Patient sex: F
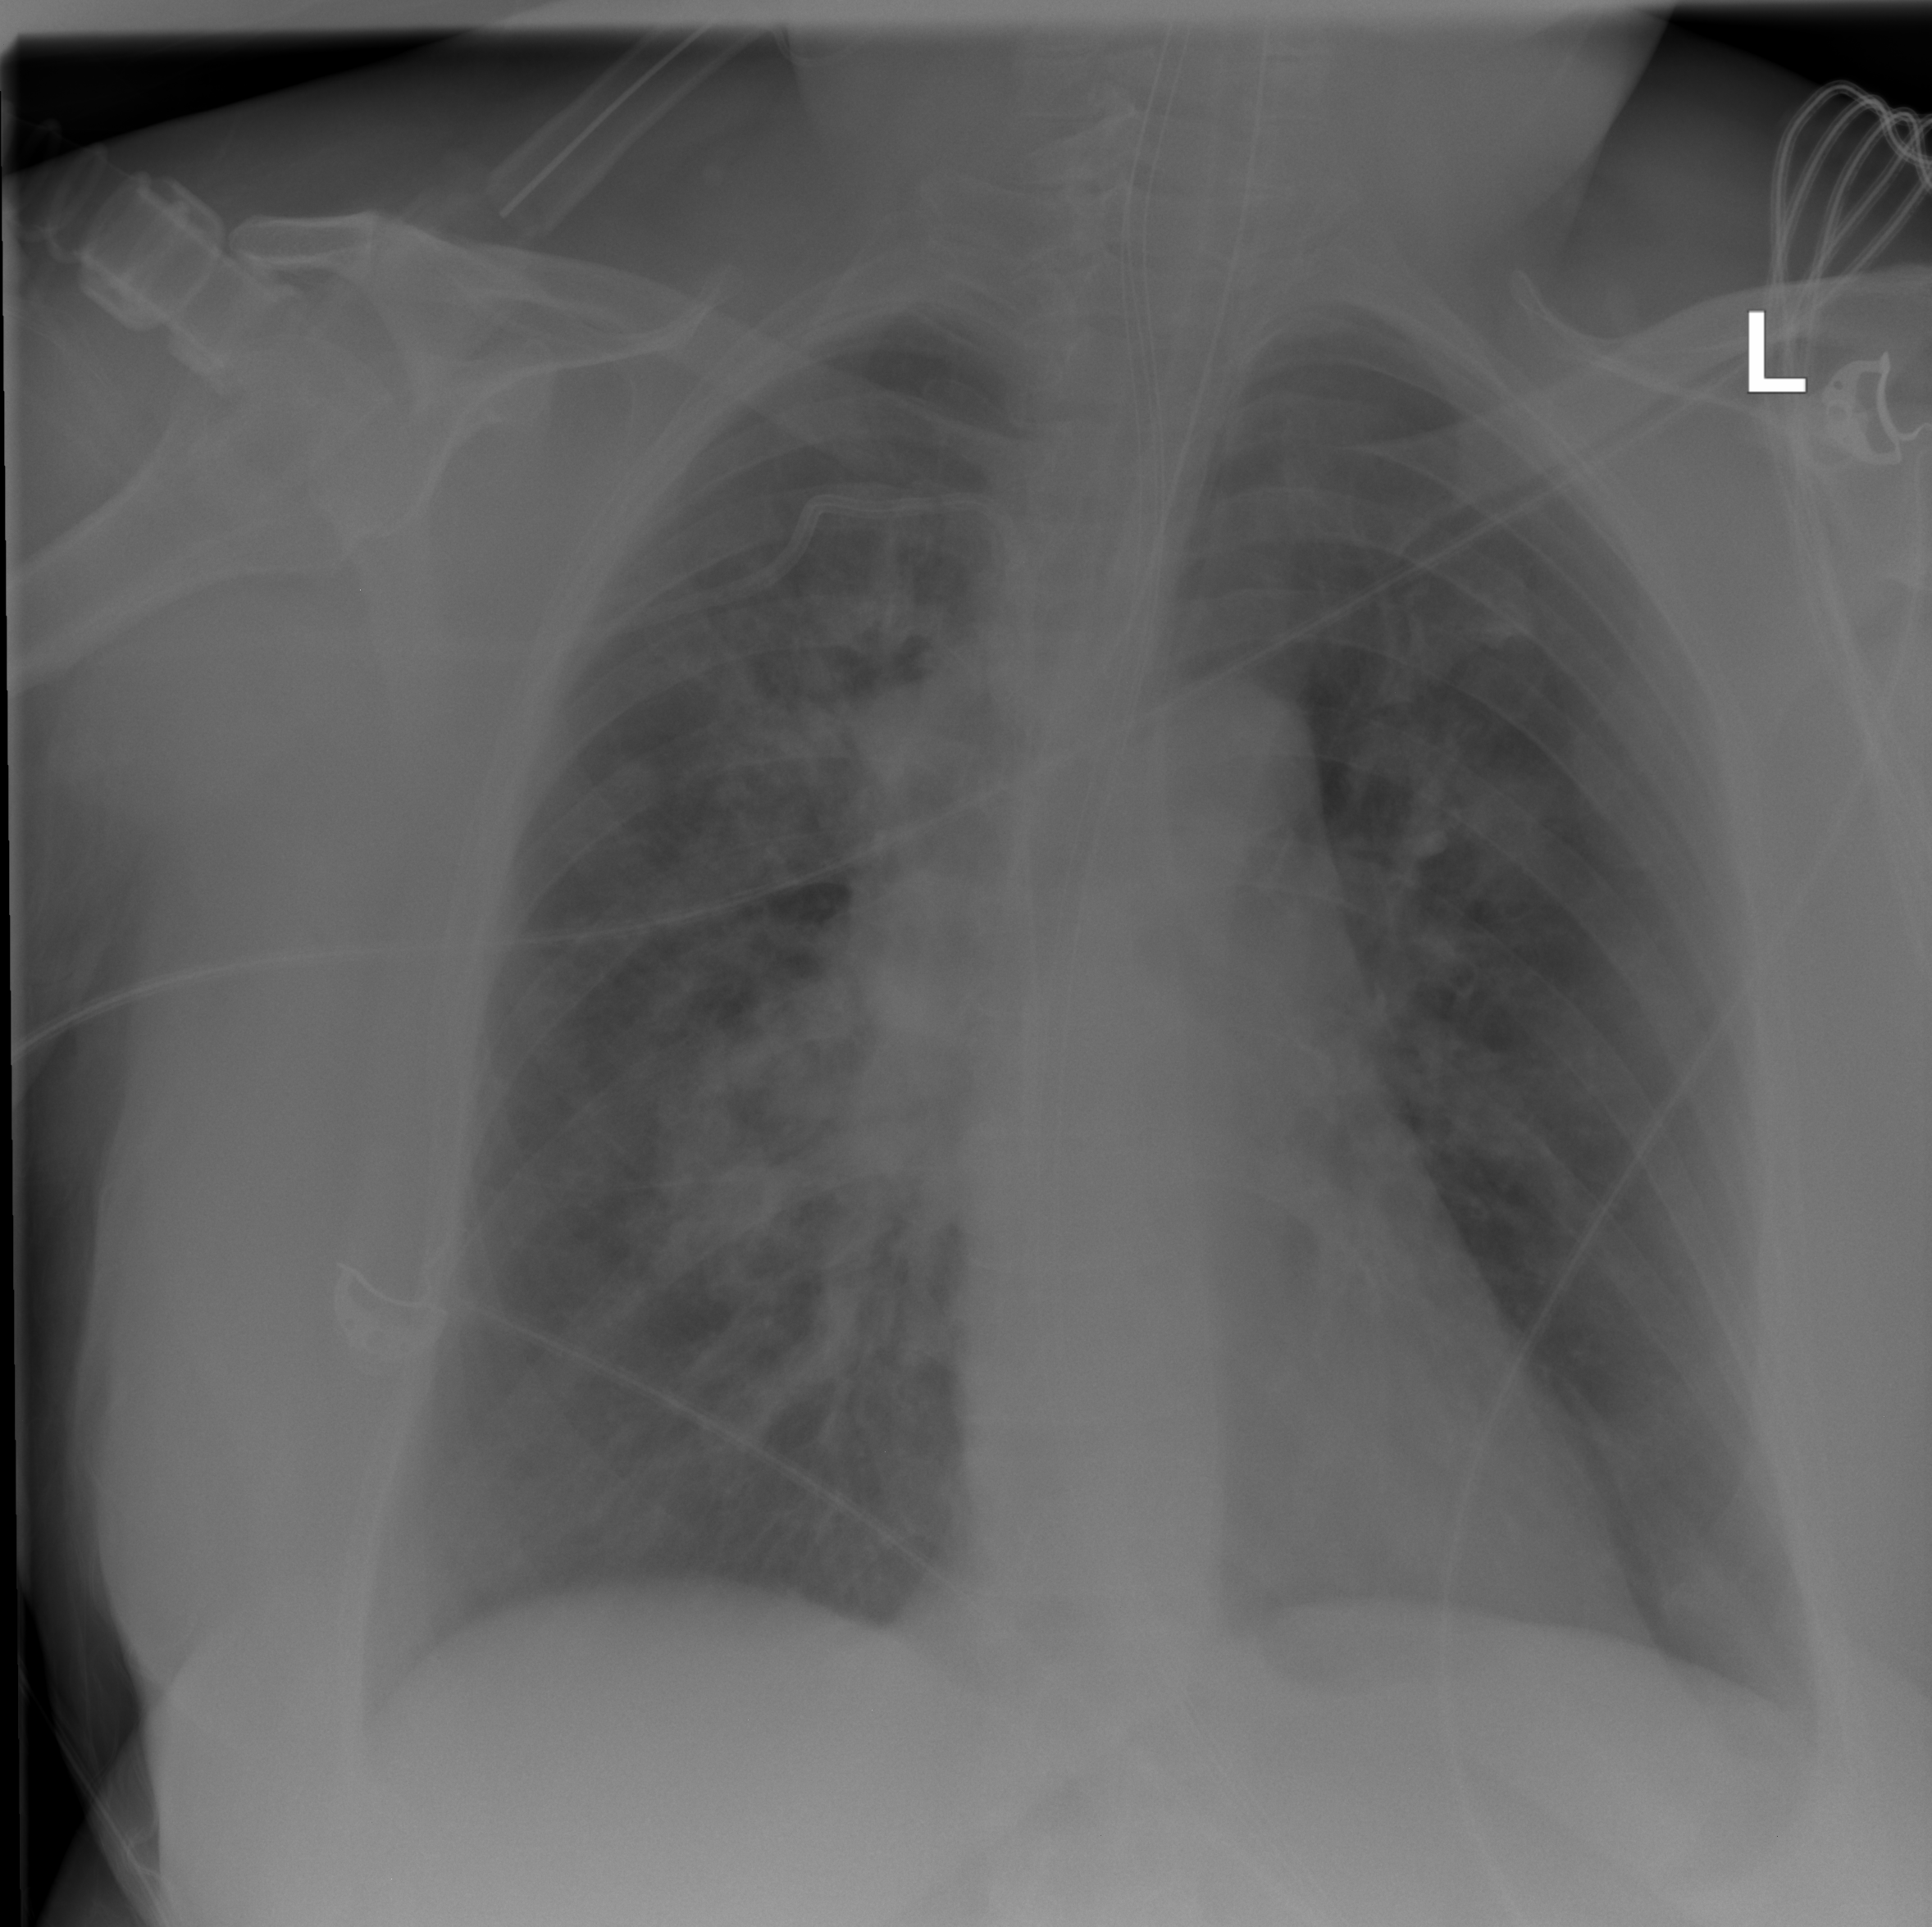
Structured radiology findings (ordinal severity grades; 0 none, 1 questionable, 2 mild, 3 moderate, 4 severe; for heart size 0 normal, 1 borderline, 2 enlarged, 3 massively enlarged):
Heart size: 0
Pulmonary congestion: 0
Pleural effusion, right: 0
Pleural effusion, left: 0
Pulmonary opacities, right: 3
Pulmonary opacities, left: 2
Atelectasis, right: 0
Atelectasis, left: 0